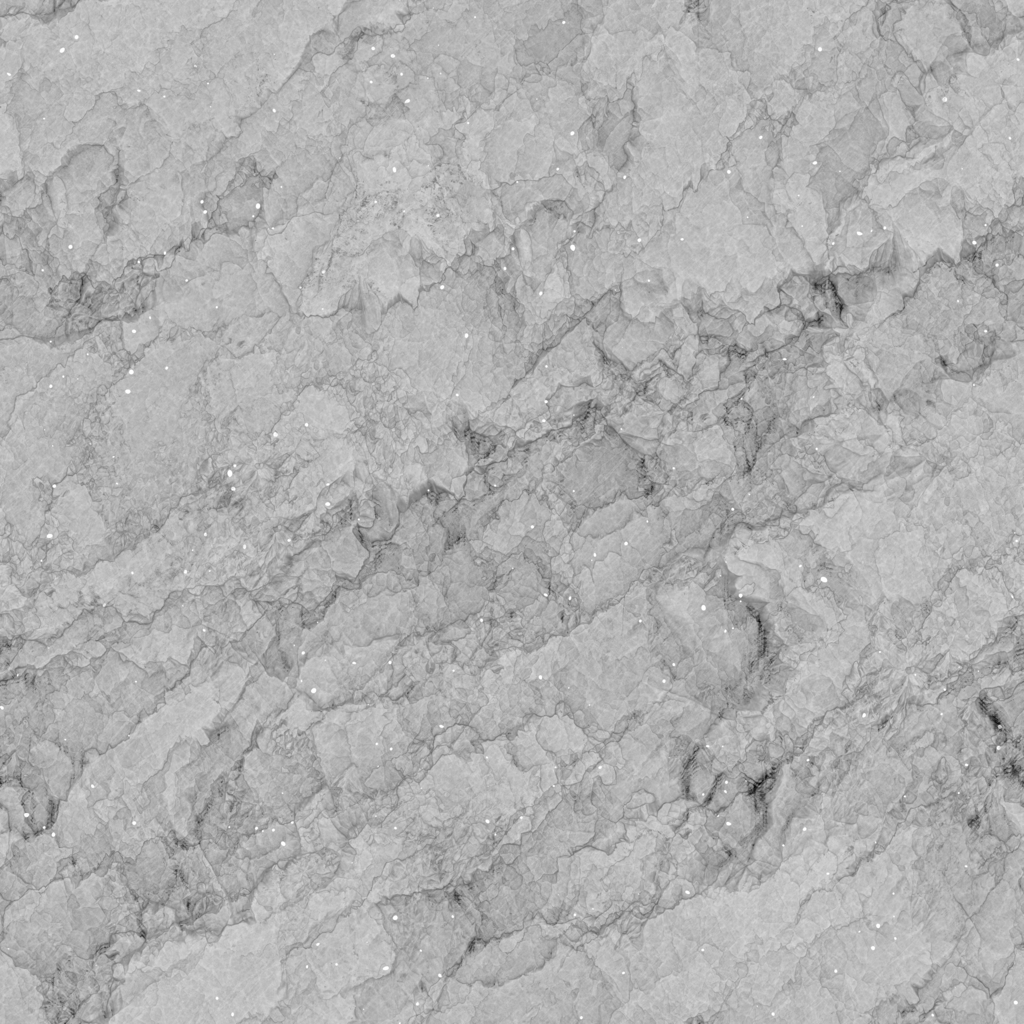
Texture map type: Roughness